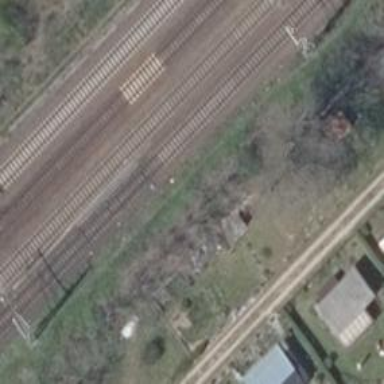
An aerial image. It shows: Railway switch with the turnout side on the right.